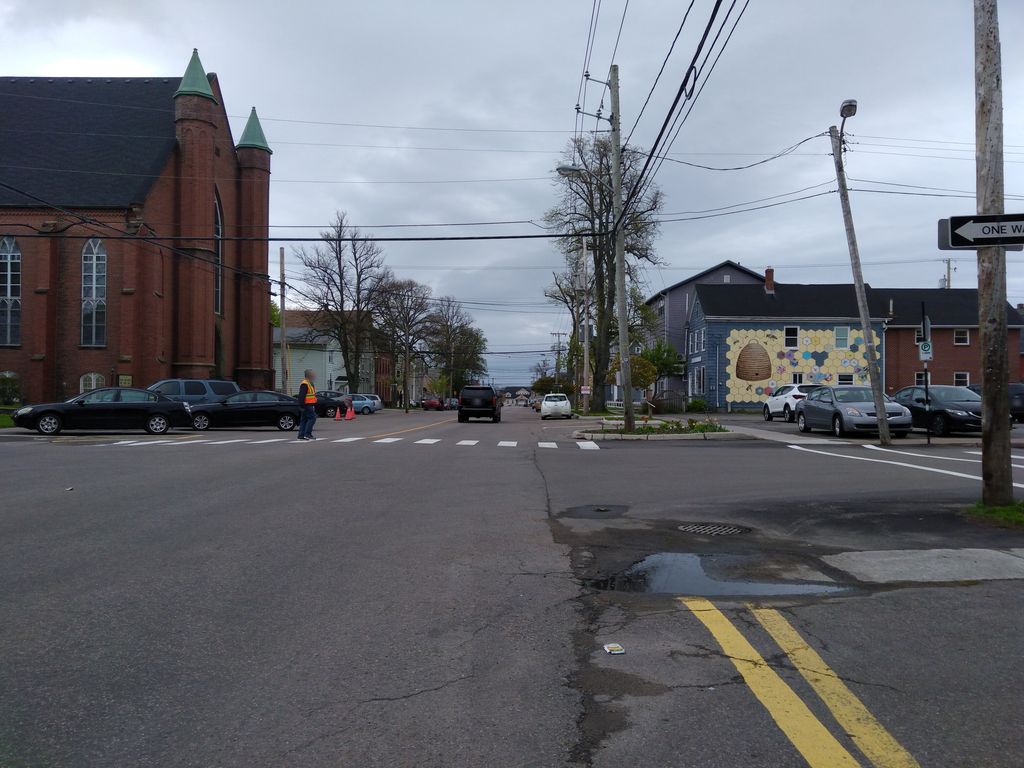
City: charlottetown